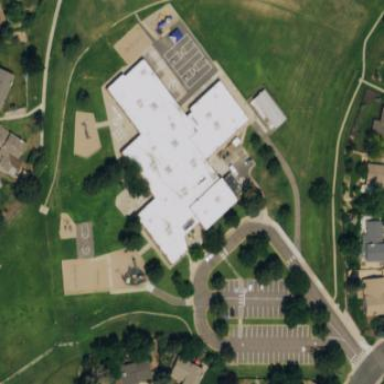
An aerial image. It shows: School.